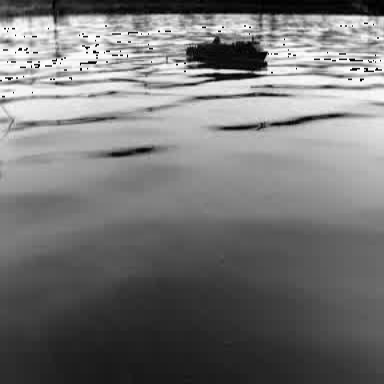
There is a container_ship in the infrared image.